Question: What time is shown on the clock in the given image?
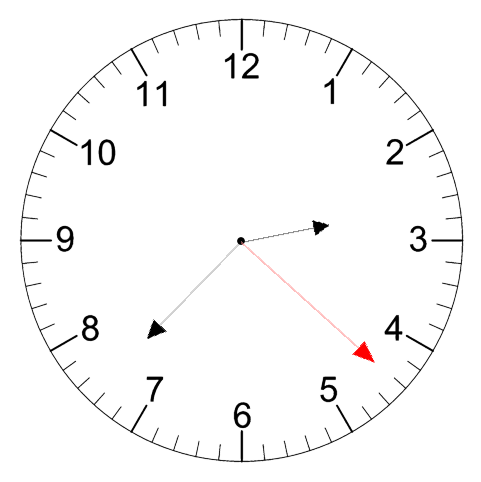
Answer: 02:37:22